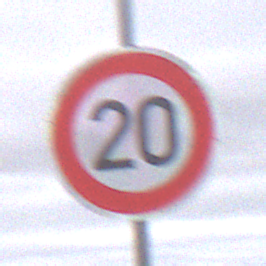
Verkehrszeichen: Geschwindigkeit20
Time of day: Midday
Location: Outdoor (Nature)
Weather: Overcast
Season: NotSpecified
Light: Natural